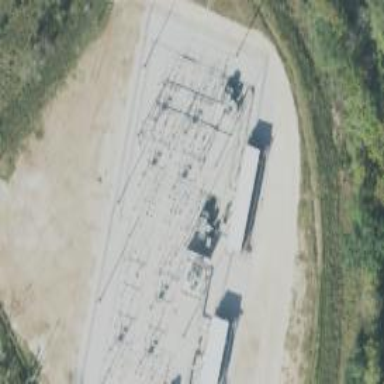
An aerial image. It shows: Switch used for power control.